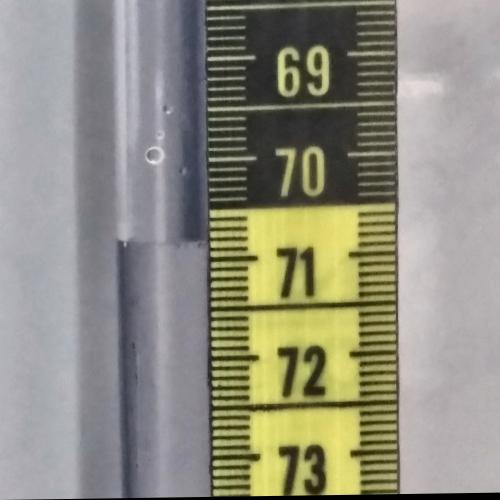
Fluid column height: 70.8 cm